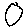
Label: circle